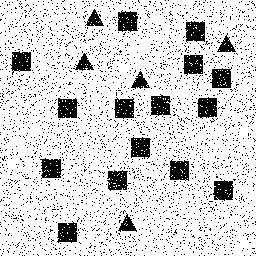
Squares: 15
Triangles: 5
Stars: 0
Total shapes: 20